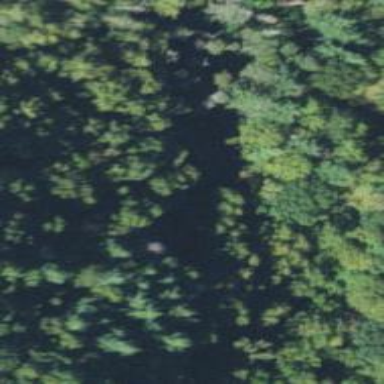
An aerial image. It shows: Culvert tunnel.